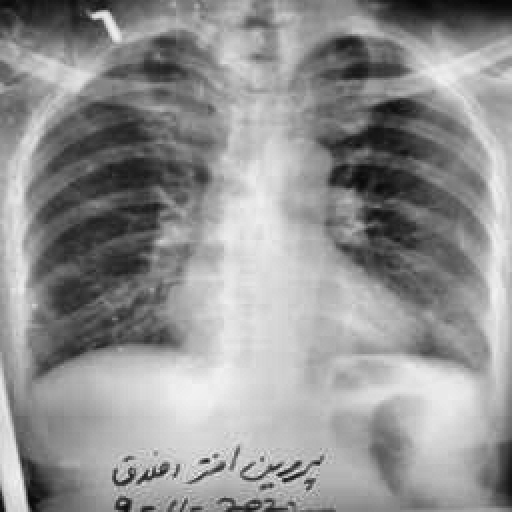
Finding: TUBERCULOSIS